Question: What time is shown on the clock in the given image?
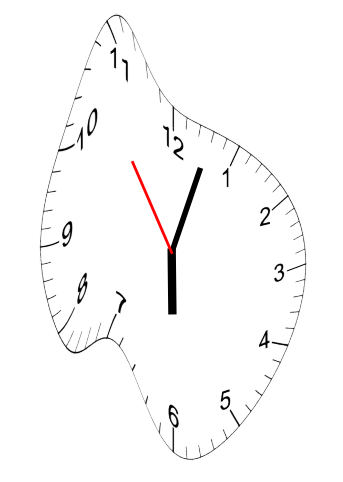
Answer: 06:02:54